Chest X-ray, PA view. Patient: 32 years old, sex M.
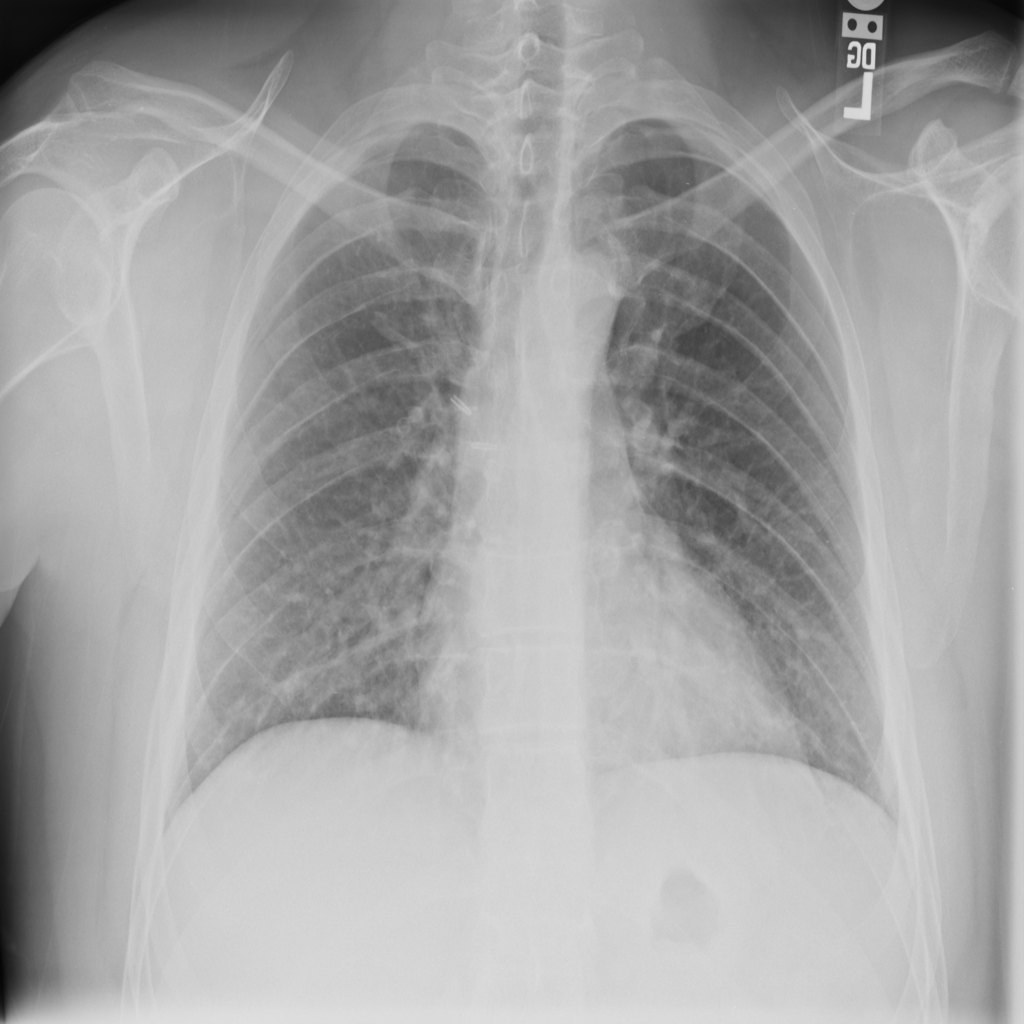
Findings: No Finding